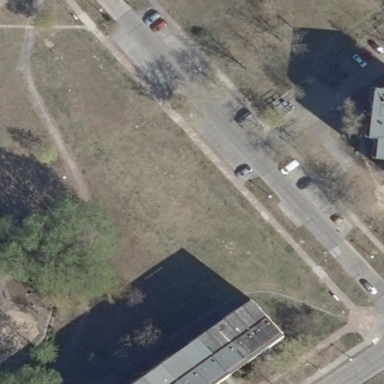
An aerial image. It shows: Street side parking area.